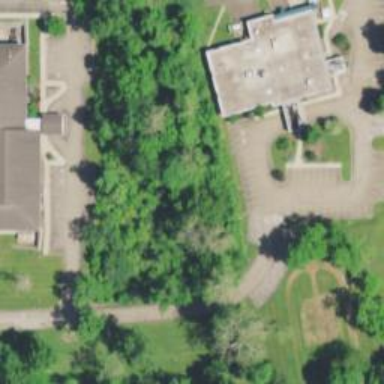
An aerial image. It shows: Clinic.